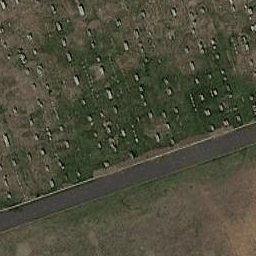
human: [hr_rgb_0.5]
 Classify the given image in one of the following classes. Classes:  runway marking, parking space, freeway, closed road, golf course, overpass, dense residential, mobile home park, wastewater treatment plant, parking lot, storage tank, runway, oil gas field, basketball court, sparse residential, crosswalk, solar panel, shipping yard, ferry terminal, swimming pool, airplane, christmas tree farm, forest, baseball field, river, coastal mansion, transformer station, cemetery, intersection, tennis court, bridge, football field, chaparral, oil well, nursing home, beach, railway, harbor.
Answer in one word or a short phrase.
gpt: cemetery